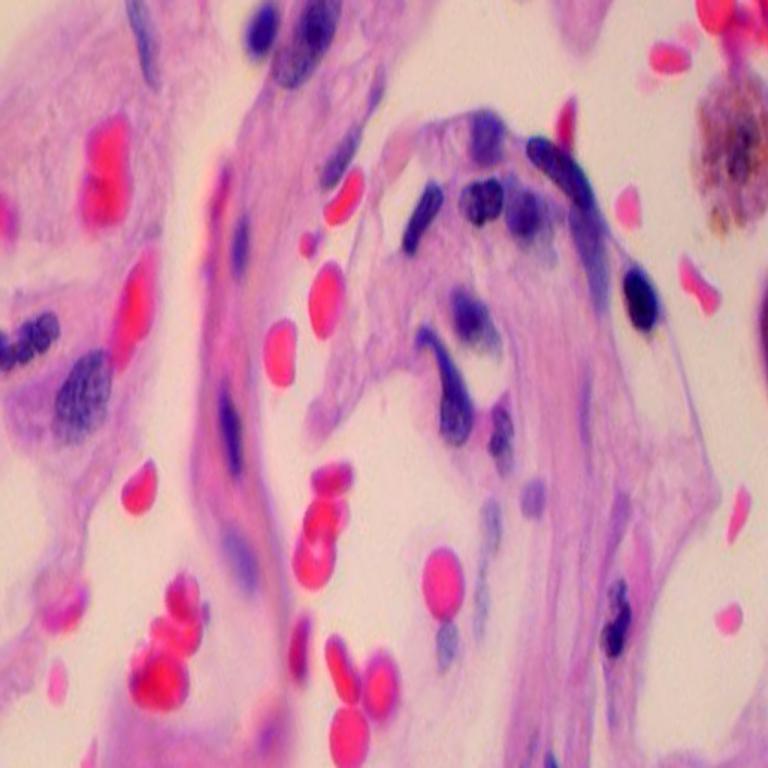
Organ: lung
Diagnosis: benign